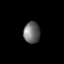
Tissue: prostate
Cell type: T cells
Senescence score: 0.3526
Nuclear area (px): 344
Mean DAPI intensity: 108.23